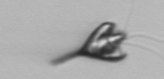
Label: Pyramimonas_longicauda